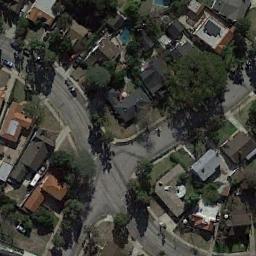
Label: intersection